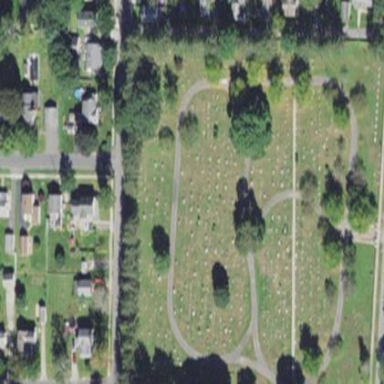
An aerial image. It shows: Cemetery that holds historical significance.